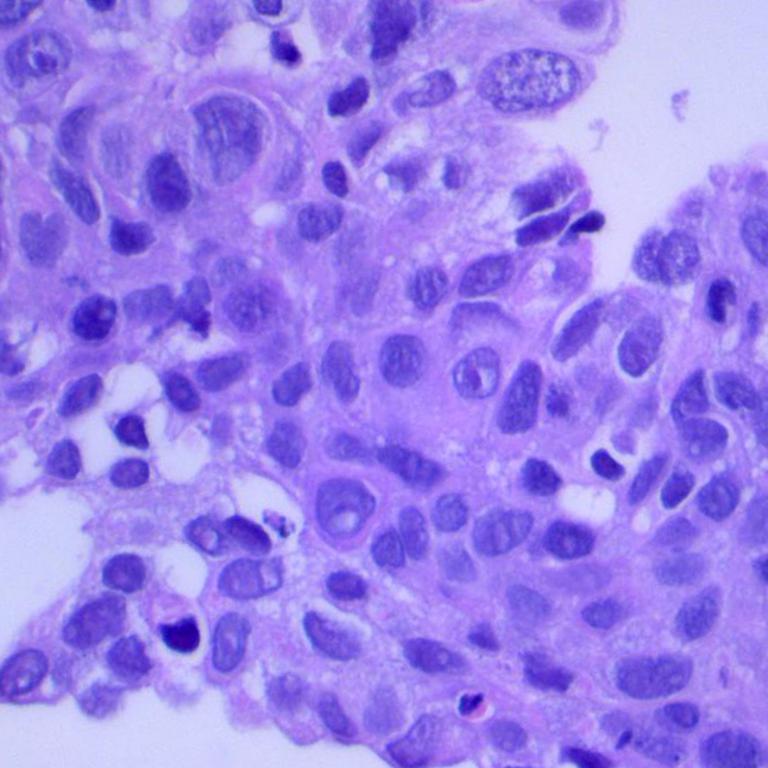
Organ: lung
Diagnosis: squamous carcinomas